Interaction volume radius: 5 \u00c5
Interaction volume height: 10 \u00c5
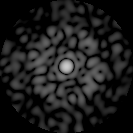
Disorder parameter: 0.8148